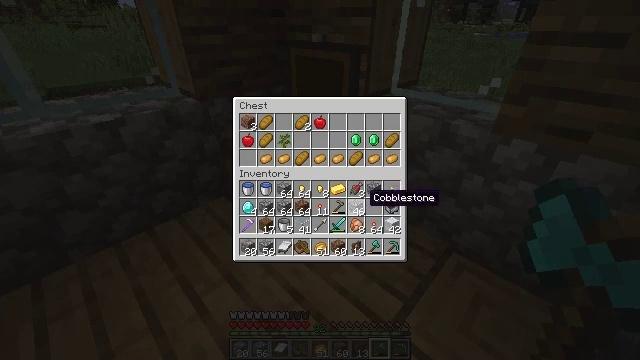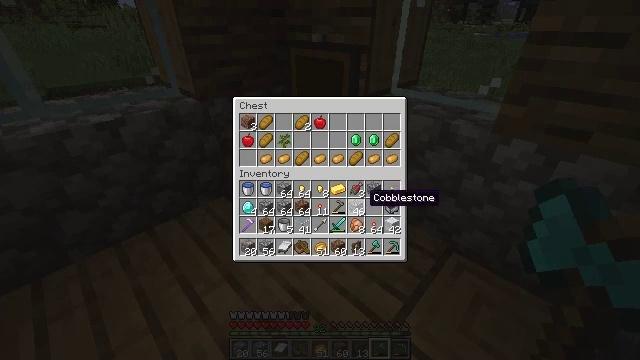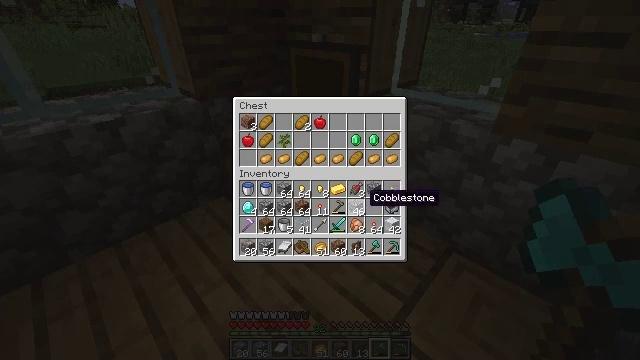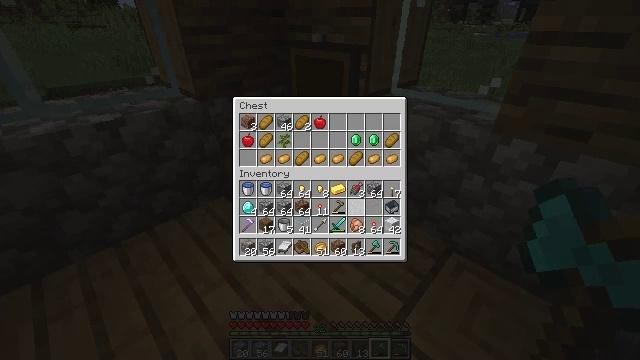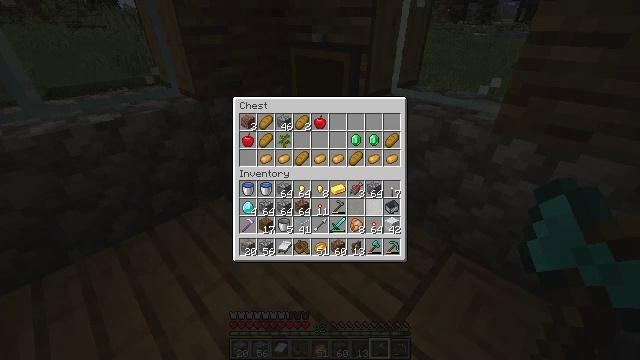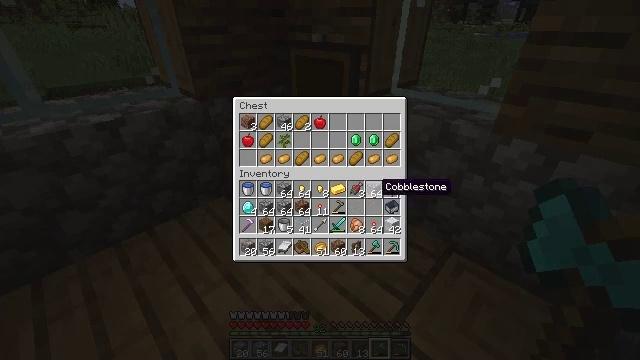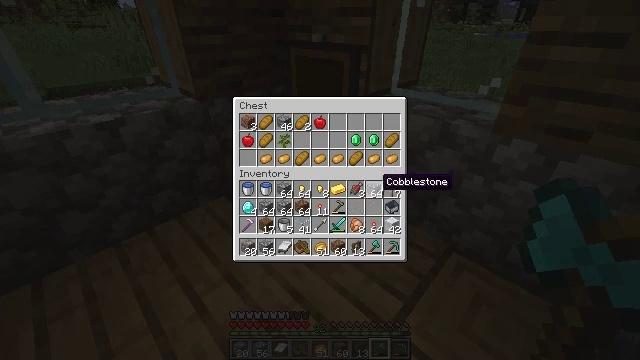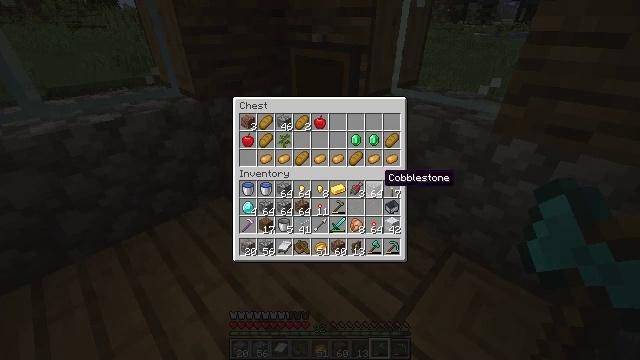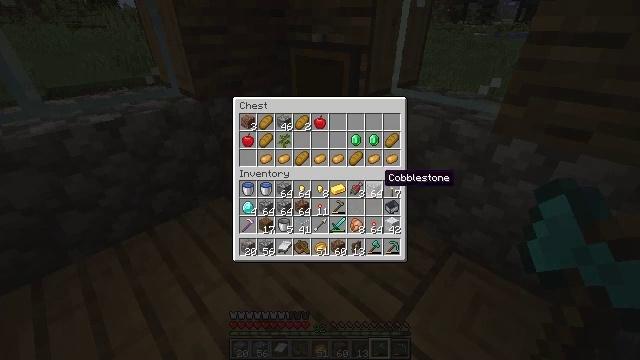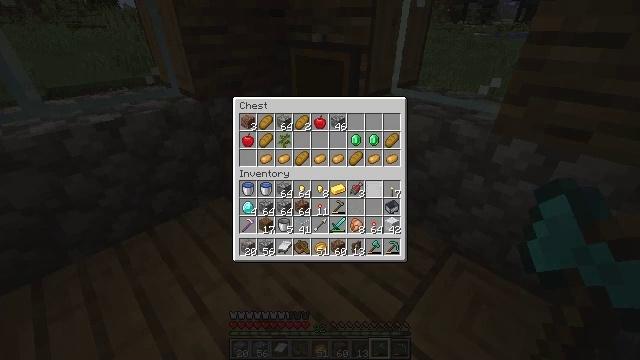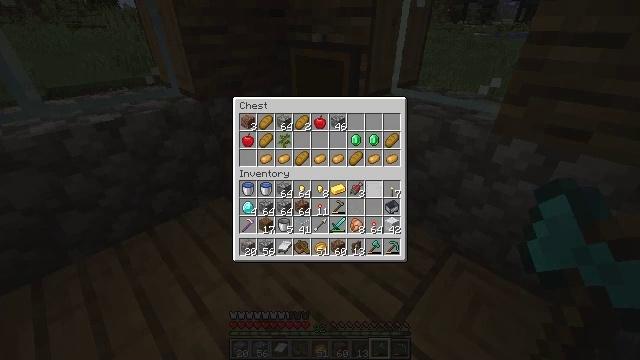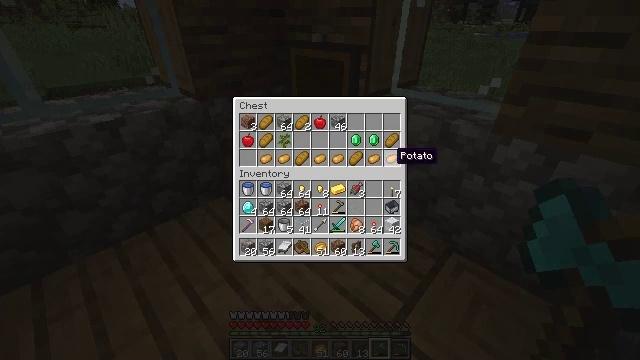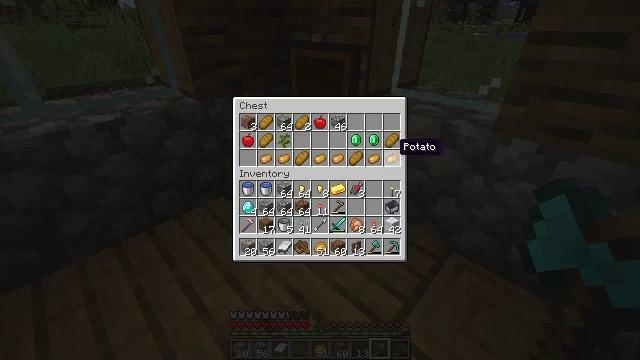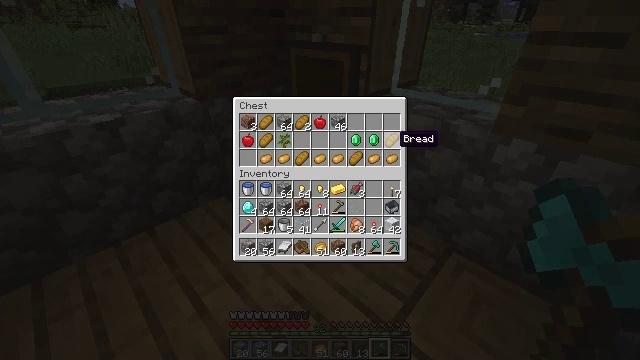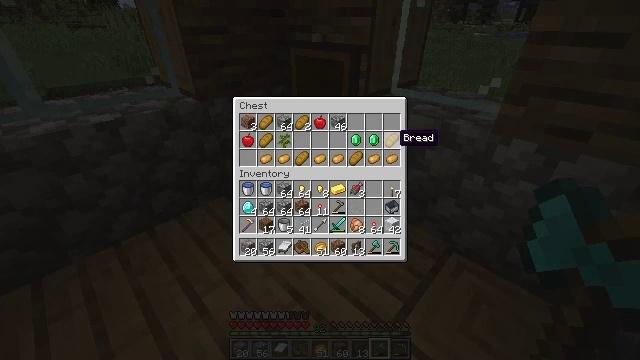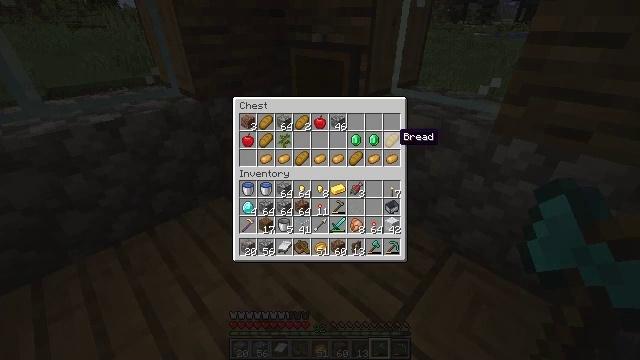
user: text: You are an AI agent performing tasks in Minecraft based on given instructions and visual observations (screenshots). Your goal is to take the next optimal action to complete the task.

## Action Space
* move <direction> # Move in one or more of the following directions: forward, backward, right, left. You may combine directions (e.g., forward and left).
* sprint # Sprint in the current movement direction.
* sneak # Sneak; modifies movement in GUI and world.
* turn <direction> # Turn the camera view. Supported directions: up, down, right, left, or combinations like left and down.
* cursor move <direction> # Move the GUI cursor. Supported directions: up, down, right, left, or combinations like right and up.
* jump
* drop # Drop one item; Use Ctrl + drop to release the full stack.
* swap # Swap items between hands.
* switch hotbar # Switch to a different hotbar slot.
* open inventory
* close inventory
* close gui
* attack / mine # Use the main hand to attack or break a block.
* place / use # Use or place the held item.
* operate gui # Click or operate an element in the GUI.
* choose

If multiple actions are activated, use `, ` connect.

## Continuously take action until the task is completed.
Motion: motion action
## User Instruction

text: Gather beetroots by breaking the plants.
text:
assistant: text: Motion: sneak
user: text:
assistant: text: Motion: sneak
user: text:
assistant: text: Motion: sneak, attack / mine
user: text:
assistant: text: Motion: sneak, attack / mine
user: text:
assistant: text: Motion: sneak, turn right and up
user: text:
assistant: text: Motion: sneak
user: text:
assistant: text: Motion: sneak
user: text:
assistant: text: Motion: sneak
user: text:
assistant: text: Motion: sneak, attack / mine
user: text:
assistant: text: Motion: sneak, attack / mine
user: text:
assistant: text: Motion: sneak, turn right and up
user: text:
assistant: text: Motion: sneak, turn up
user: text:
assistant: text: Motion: sneak, turn up
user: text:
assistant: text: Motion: sneak
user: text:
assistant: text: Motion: sneak
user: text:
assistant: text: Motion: sneak
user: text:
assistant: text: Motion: sneak
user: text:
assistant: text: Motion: sneak, attack / mine
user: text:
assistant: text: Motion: sneak, attack / mine
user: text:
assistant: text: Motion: sneak, turn left and down
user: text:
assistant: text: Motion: sneak, turn left
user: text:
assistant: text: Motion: sneak
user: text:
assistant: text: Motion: sneak
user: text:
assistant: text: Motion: sneak
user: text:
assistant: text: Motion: sneak
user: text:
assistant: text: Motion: sneak, attack / mine
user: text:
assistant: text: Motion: sneak, attack / mine
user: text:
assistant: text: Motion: sneak, turn right, attack / mine
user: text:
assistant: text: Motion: sneak, turn right
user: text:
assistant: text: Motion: sneak